Current action and preconditions to check: trajectory_clear

Your task: For each precondition in the list above, predict whether it will hold at this action.

Consider the current scene as observed from the mobile robot's camera, and analyze the predicted future states of all dynamic agents (e.g., people, animals, vehicles, or any moving entities) within the NEXT SECOND.

IMPORTANT: Only answer "very likely" if you are absolutely certain—based on strong, clear evidence—that a dynamic agent will violate the precondition in the predicted future state. Do NOT answer "very likely" for unlikely, ambiguous, or low-probability risks.

Ask yourself for each precondition: Is there a high probability, with clear and convincing evidence, that the predicted future states of any dynamic agent will interfere with the predicted future state of the currently executing action within the NEXT SECOND, causing that precondition to fail?

Assess the risk level based on these predictions. Use "likely" or "very likely" if motions create a clear risk of interference.

Use "neutral" or "improbable" if agents are nearby but their predicted paths are clearly diverging or non-conflicting.

Failure Risk Categories: "very improbable", "improbable", "neutral", "likely", "very likely"

Answer Format: Output ONLY the probability_of_failure value from these categories: "very improbable", "improbable", "neutral", "likely", "very likely"

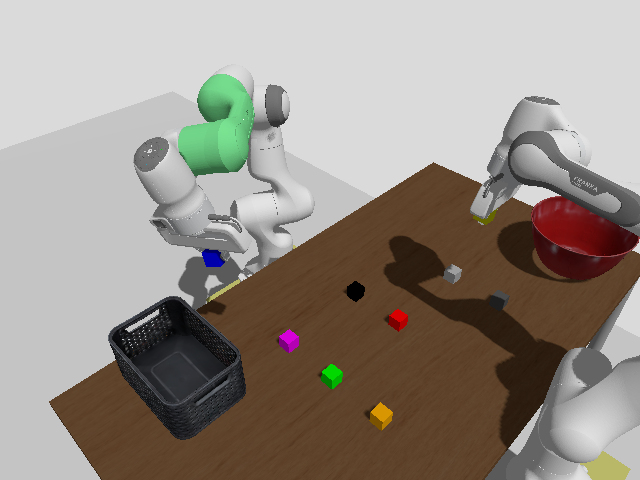

Answer: very improbable